【题型】选择题　【知识点】平面几何　【难度】easy
如图 $\triangle ABC$ 中, $\angle C = 90^\circ, \angle B = 20^\circ$, 以 $C$ 为圆心, $CA$ 为半径的圆交 $AB$ 于点 $D$。

则 $\widehat{AD}$ 的度数为( )

A. $30^\circ$

B. $40^\circ$

C. $45^\circ$

D. $50^\circ$
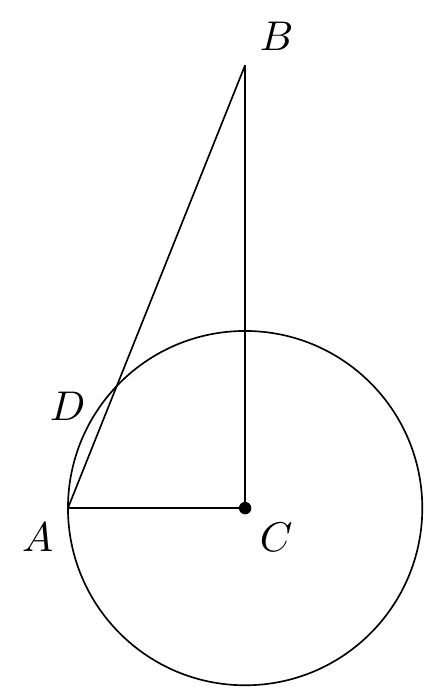
【解答】
解：如图, 连接 $CD$,

$\because$ $\angle C = 90^\circ, \angle B = 20^\circ$,

$\therefore$ $\angle A = 90^\circ - 20^\circ = 70^\circ$,

$\because$ $CD = CA$,

$\therefore$ $\angle A = \angle ADC = 70^\circ$,

$\therefore$ $\angle ACD = 180^\circ - 2 \times 70^\circ = 40^\circ$,

$\therefore$ $\widehat{AD}$ 的度数为：$40^\circ$。

故选：B。
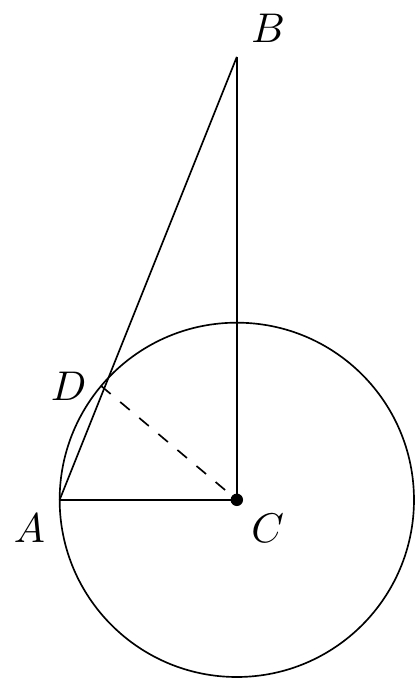